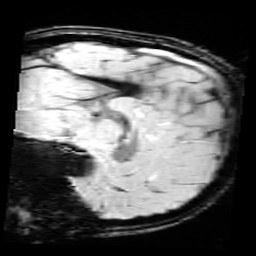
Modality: SWI
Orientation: sagittal
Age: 13
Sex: male
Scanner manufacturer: siemens
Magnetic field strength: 3 T
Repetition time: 0.027 s
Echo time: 0.02 s